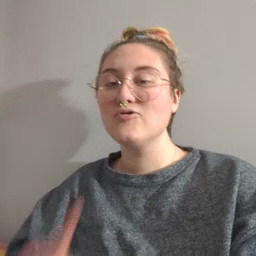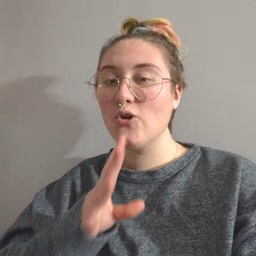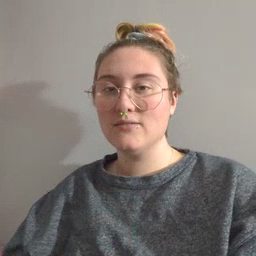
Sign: talk